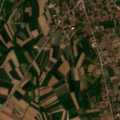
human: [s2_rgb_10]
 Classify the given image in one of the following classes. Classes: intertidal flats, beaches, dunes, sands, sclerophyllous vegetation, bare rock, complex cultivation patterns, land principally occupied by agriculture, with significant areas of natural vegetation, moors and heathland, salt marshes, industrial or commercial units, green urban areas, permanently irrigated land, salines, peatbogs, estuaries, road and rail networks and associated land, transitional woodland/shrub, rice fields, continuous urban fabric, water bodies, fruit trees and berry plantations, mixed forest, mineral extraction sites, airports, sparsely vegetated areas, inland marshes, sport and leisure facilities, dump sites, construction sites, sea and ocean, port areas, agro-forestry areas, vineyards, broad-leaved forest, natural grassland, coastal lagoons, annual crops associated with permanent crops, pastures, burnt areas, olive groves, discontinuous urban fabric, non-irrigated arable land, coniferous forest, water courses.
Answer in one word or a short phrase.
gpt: discontinuous urban fabric, non-irrigated arable land, complex cultivation patterns, land principally occupied by agriculture, with significant areas of natural vegetation